Question: i'm trying to limit the bandwidth Rsync is using by specifying the --bwlimit option, but it doesn't seem to work. I don't know if i'm doing something wrong... :
The maximum possible upload speed = 10mbit/sec. I'd like to limit rsync to about 50% :
Rsync command =
'''
[~] # rsync --version
rsync version 3.0.7 protocol version 30
[~] # rsync -a --verbose --partial --bwlimit=500 -e 'ssh -p 2200 -i /share/ssh/id_dsa' admin@10.0.3.10:/share/MD0_DATA/ /share/LocalData
'''
Result =

==============================================================================
Solution as provided below:
'''
[~] # ipkg install trickle
Installing trickle (1.06-3) to root...
Downloading http://ipkg.nslu2-linux.org/feeds/optware/ts509/cross/unstable/trickle_1.06-3_i686.ipk
Installing libevent (2.0.16-1) to root...
Downloading http://ipkg.nslu2-linux.org/feeds/optware/ts509/cross/unstable/libevent_2.0.16-1_i686.ipk
Configuring libevent
Configuring trickle
Successfully terminated.
[~] # trickle -d 500 rsync -a --verbose --partial -e 'ssh -p 2200 -i /share/ssh/id_dsa' admin@10.0.3.10:/share/MD0_DATA/ /share/LocalData
trickle: Could not reach trickled, working independently: No such file or directory
receiving incremental file list
'''
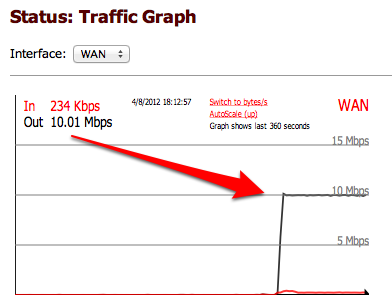
Answer: --bwlimit=KBytes/s applies a moving average to throttle the resulting throughput,
so you'll only notice it for a transfer which is considerably larger than your available bandwidth.
from the <URL> pages,
> blocks of data are sent, then if rsync determines the transfer was too fast, it will wait before sending the next data block. The result is an average transfer rate equaling the specified limit.)
Take a look into <URL> which seems to take on this concept with a more refined algorithm.